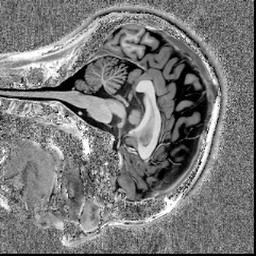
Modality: T1w
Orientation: sagittal
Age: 28
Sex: female
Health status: healthy
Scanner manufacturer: siemens
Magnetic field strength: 7 T
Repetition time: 4.3 s
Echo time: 0.00227 s